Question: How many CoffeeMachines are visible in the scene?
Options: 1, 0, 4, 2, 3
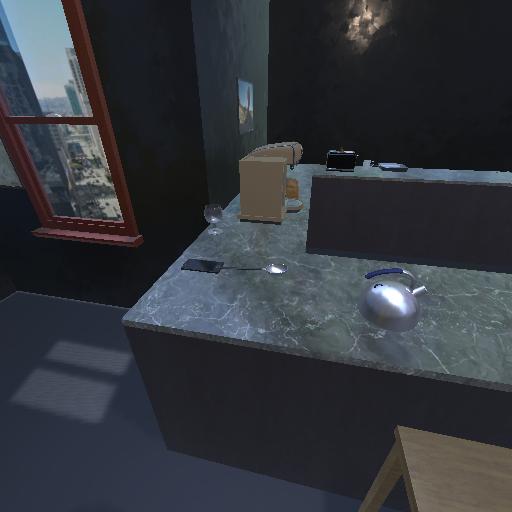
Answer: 1